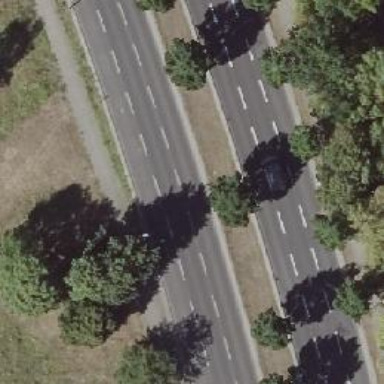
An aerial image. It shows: Asphalt road classified as primary highway.